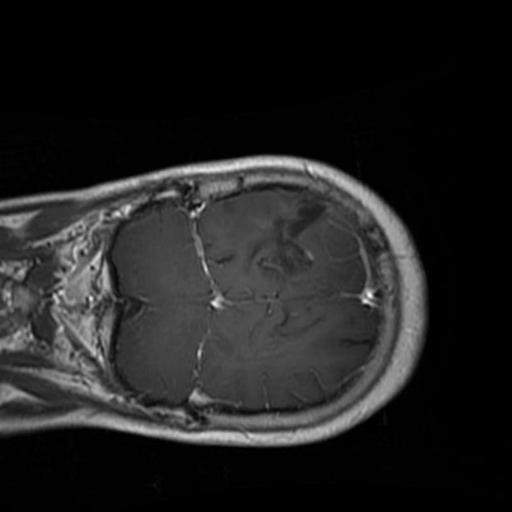
Label: brain_glioma